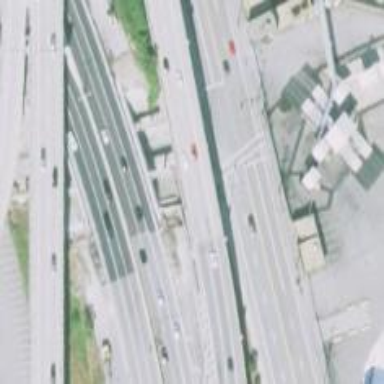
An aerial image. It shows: Motorway bridge with asphalt surface.